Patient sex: F
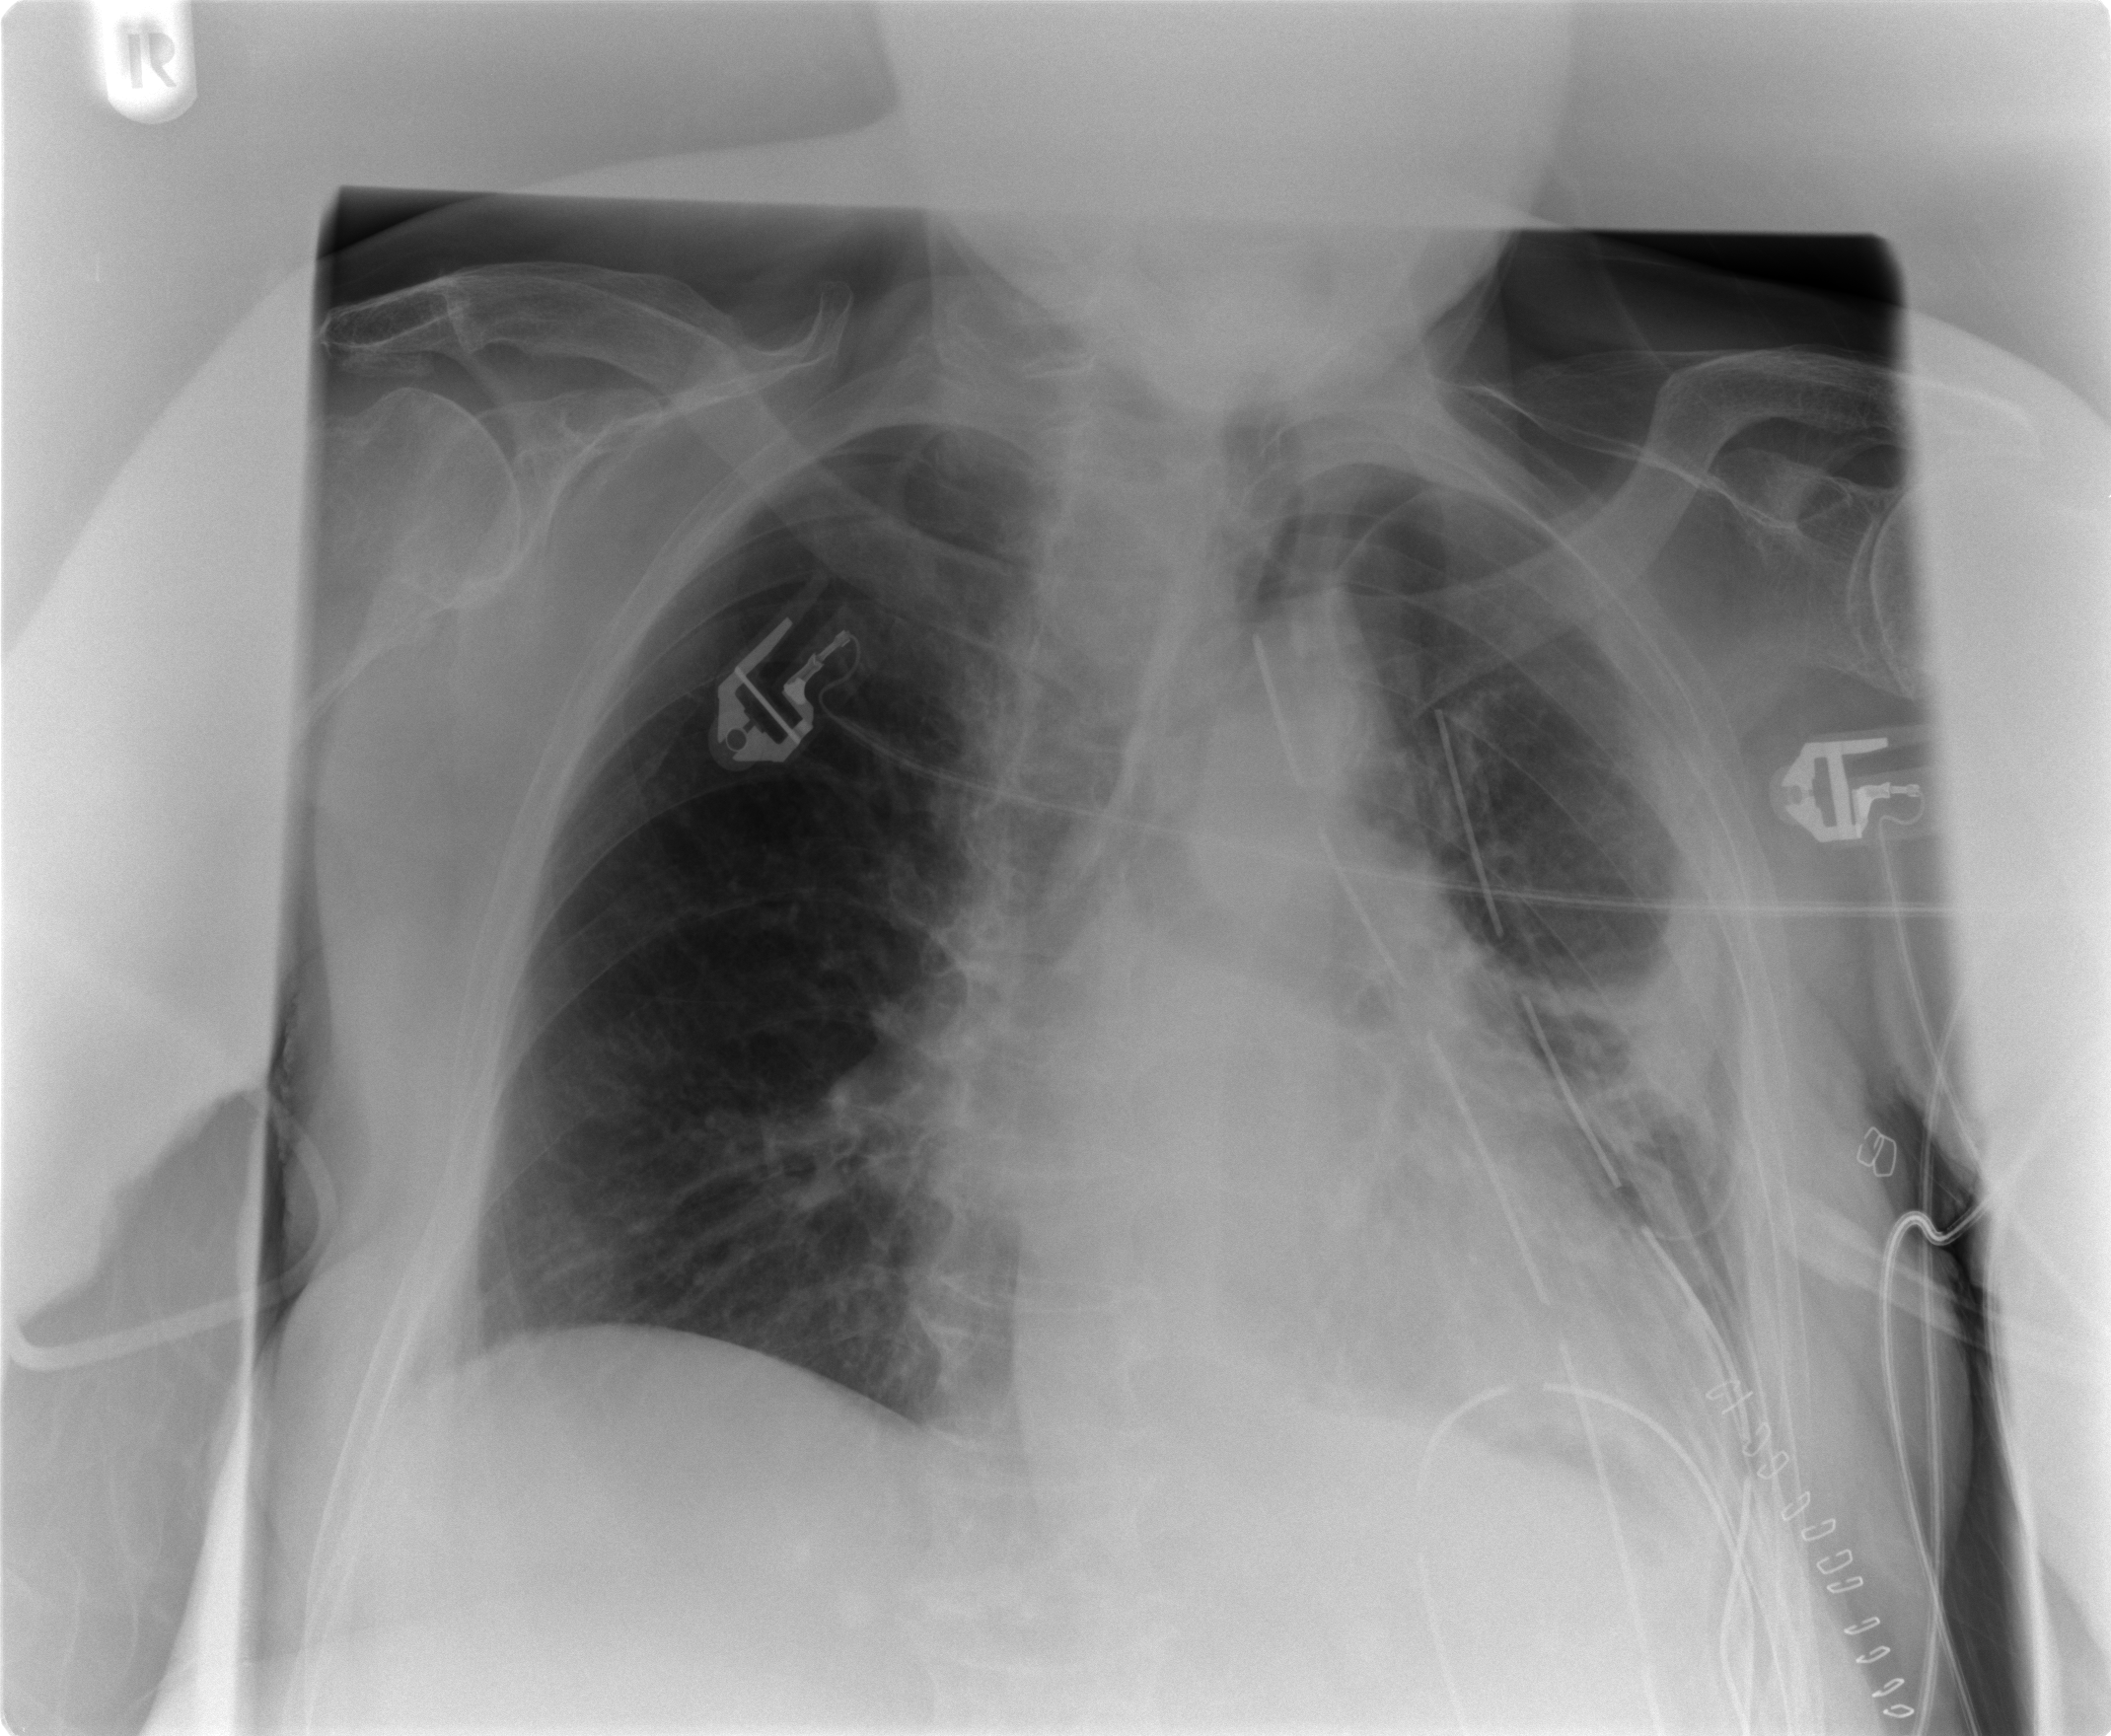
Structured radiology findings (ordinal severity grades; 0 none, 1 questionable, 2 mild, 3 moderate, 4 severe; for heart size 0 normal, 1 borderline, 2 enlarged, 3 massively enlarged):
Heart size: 2
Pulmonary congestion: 0
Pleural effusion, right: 0
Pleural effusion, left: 1
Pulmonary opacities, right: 0
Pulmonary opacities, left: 0
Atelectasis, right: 0
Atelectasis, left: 3